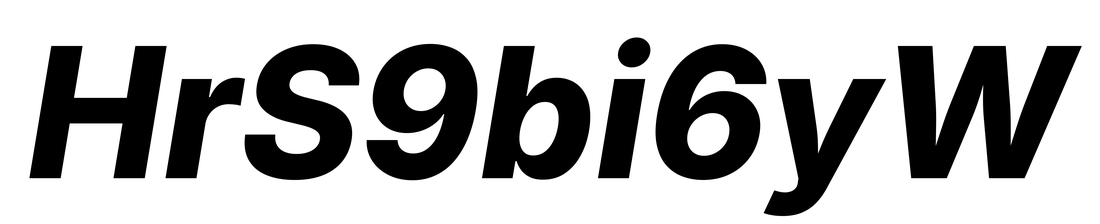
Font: Inter-Italic_ExtraBold_Italic